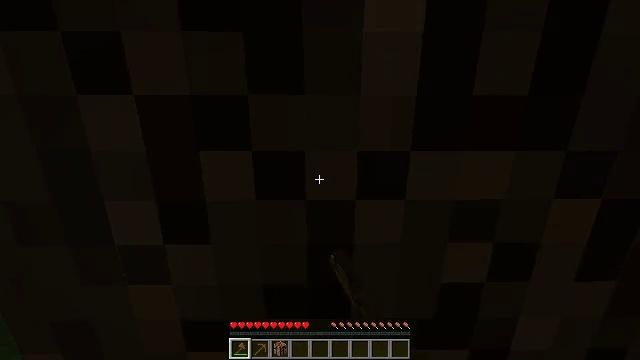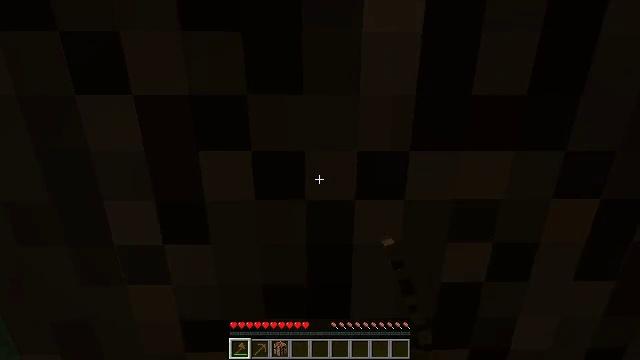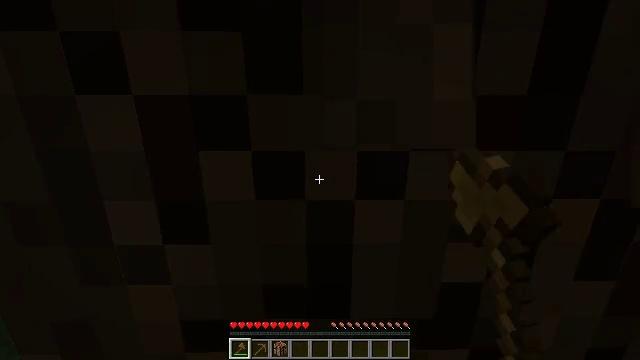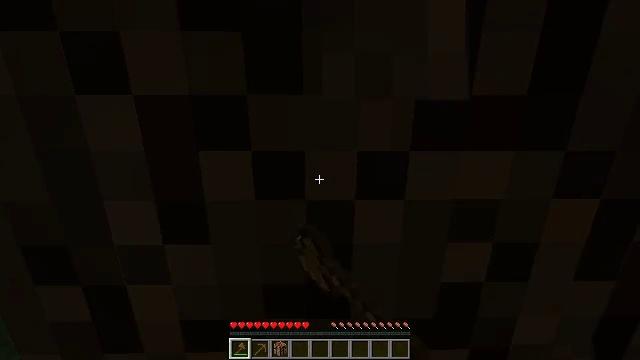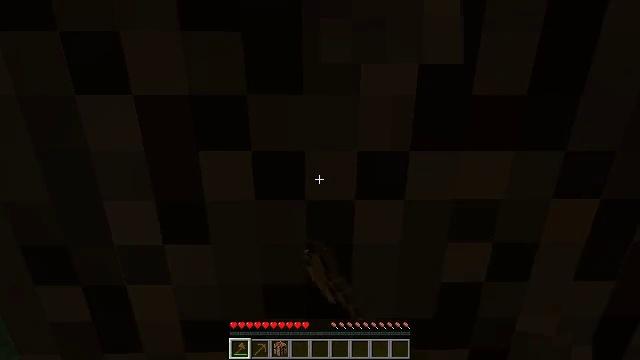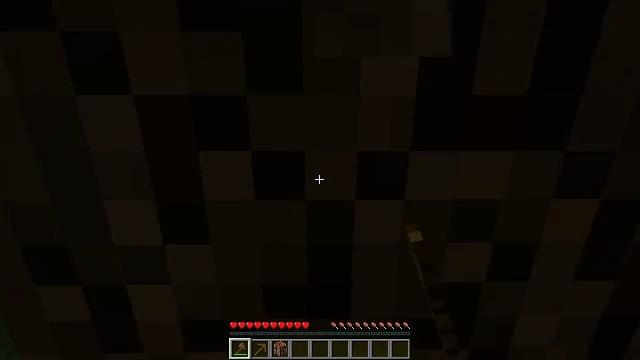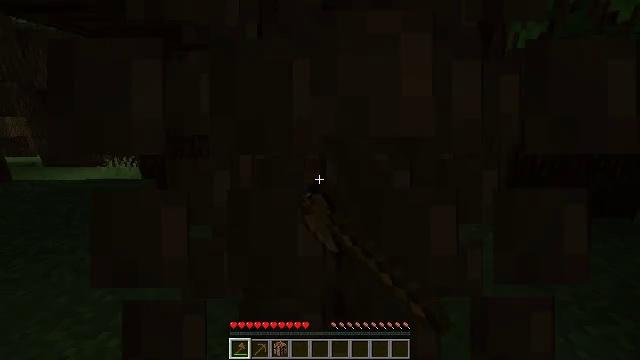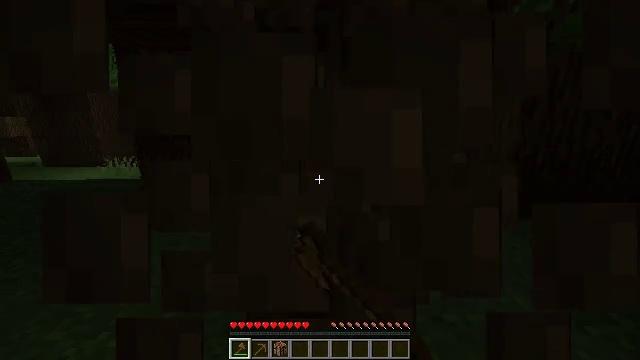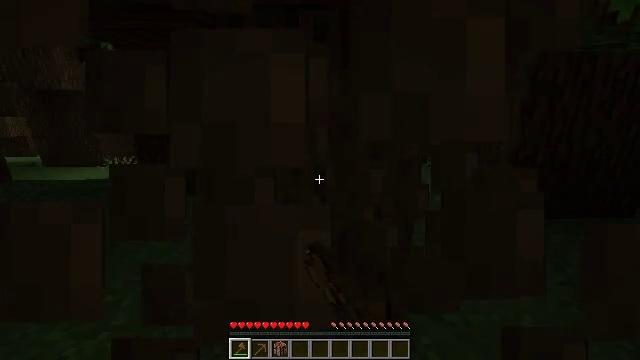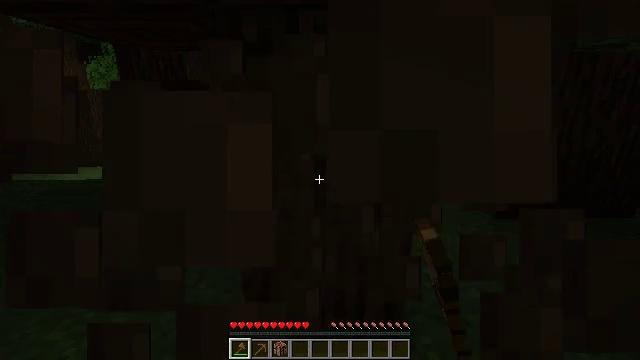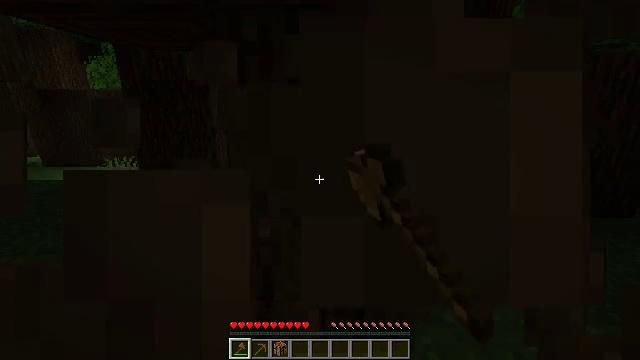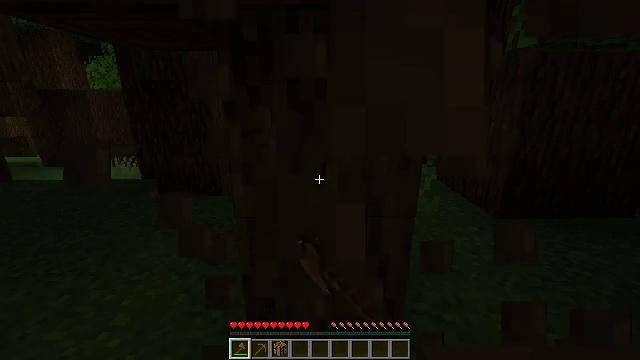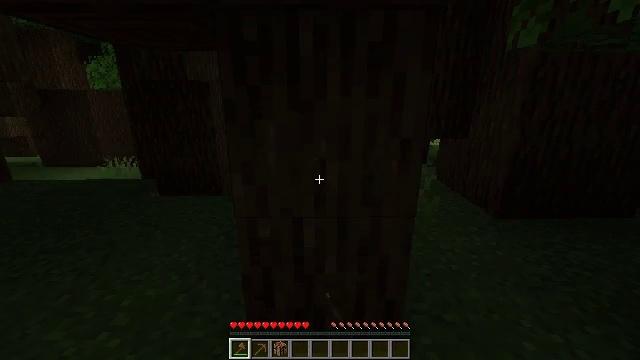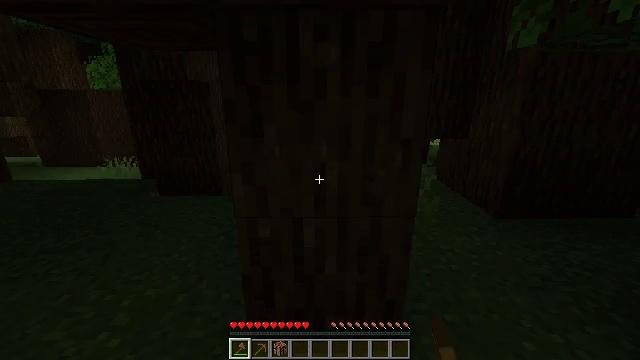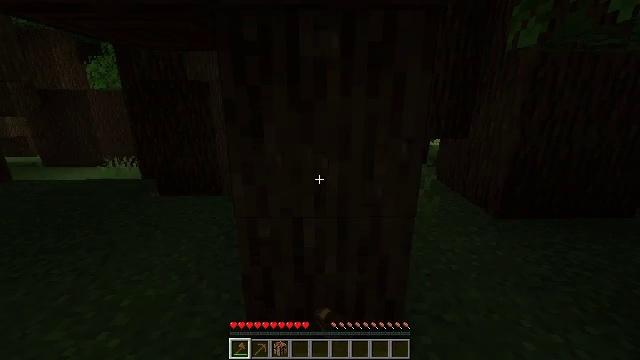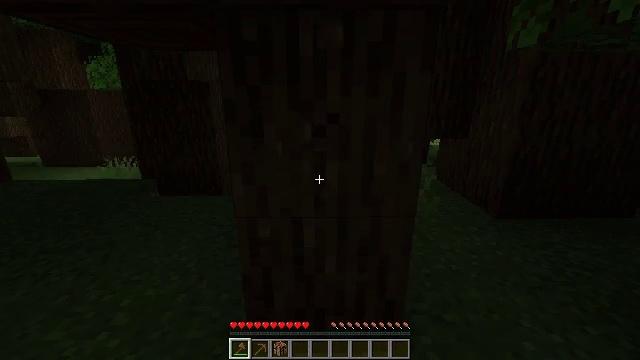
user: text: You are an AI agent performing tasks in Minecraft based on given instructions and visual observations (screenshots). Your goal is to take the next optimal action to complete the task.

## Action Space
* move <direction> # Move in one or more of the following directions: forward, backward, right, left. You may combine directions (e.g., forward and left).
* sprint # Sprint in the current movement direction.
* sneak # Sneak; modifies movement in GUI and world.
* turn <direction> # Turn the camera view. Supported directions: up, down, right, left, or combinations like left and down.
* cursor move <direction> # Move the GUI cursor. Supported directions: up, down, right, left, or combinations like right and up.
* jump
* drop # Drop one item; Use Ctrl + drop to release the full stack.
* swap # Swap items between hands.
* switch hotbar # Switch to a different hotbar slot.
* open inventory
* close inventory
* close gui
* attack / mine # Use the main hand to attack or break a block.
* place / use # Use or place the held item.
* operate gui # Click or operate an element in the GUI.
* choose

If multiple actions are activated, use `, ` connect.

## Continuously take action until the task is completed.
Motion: motion action
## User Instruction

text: Collect dark oak log for building.
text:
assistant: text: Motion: attack / mine
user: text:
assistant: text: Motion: attack / mine
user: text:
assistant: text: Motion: attack / mine
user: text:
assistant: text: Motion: attack / mine
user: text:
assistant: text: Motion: attack / mine
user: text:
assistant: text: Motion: attack / mine
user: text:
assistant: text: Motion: attack / mine
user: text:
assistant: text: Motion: attack / mine
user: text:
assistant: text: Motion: attack / mine
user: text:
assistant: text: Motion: attack / mine
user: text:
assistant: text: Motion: attack / mine
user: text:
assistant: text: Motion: attack / mine
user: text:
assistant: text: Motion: attack / mine
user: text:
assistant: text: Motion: attack / mine
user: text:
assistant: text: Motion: attack / mine
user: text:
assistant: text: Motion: attack / mine
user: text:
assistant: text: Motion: attack / mine
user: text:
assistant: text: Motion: attack / mine
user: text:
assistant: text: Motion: attack / mine
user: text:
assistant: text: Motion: attack / mine
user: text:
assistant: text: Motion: attack / mine
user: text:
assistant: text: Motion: attack / mine
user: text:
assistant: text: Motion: attack / mine
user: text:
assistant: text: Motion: attack / mine
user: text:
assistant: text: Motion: attack / mine
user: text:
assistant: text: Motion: attack / mine
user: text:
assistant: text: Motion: attack / mine
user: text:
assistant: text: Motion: attack / mine
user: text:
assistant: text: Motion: attack / mine
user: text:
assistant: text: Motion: attack / mine